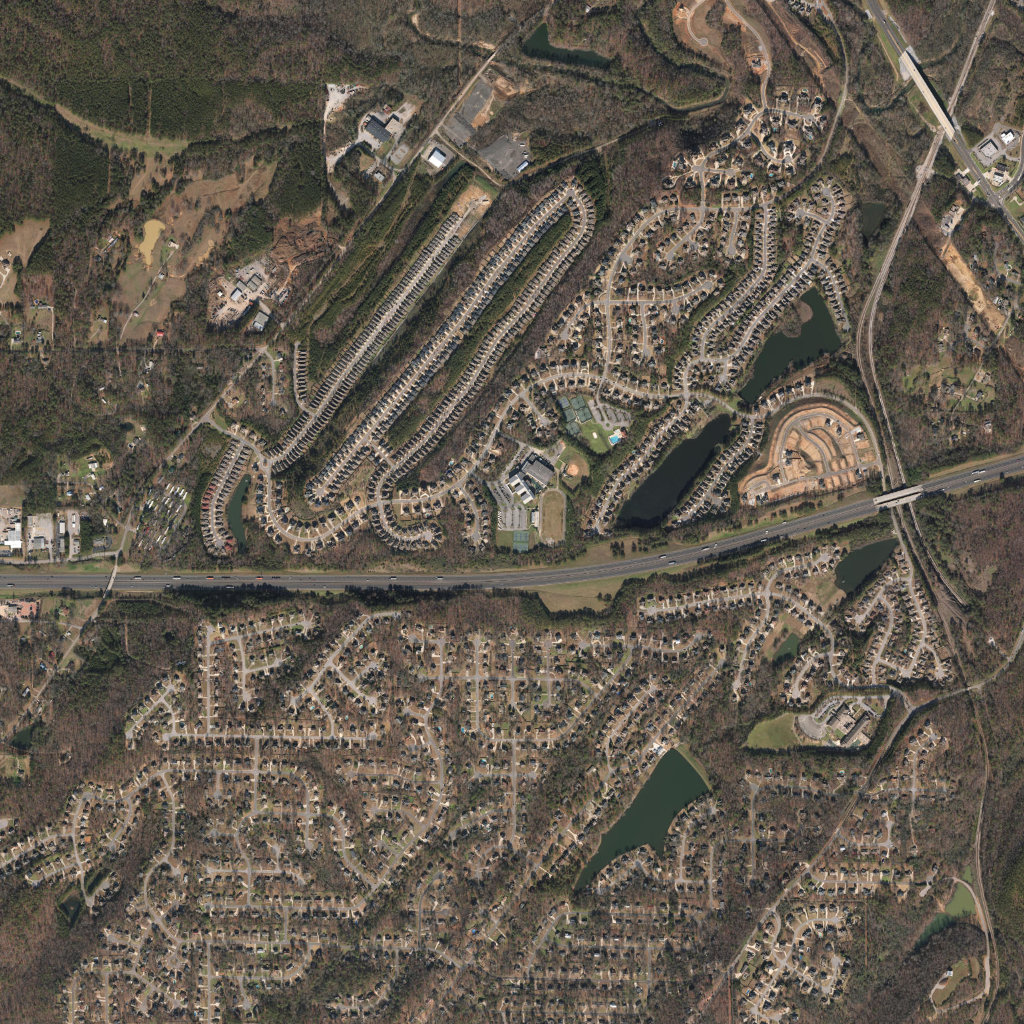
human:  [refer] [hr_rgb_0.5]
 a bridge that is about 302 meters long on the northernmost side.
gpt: <box>[[87, 4, 93, 13, 0]]</box>

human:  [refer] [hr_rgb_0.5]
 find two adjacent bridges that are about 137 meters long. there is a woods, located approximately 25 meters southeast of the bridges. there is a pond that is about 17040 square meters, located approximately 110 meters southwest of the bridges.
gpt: <box>[[85, 47, 90, 49, 0]]</box>

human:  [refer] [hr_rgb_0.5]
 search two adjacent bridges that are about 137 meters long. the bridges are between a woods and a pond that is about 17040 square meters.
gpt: <box>[[85, 47, 90, 49, 0]]</box>